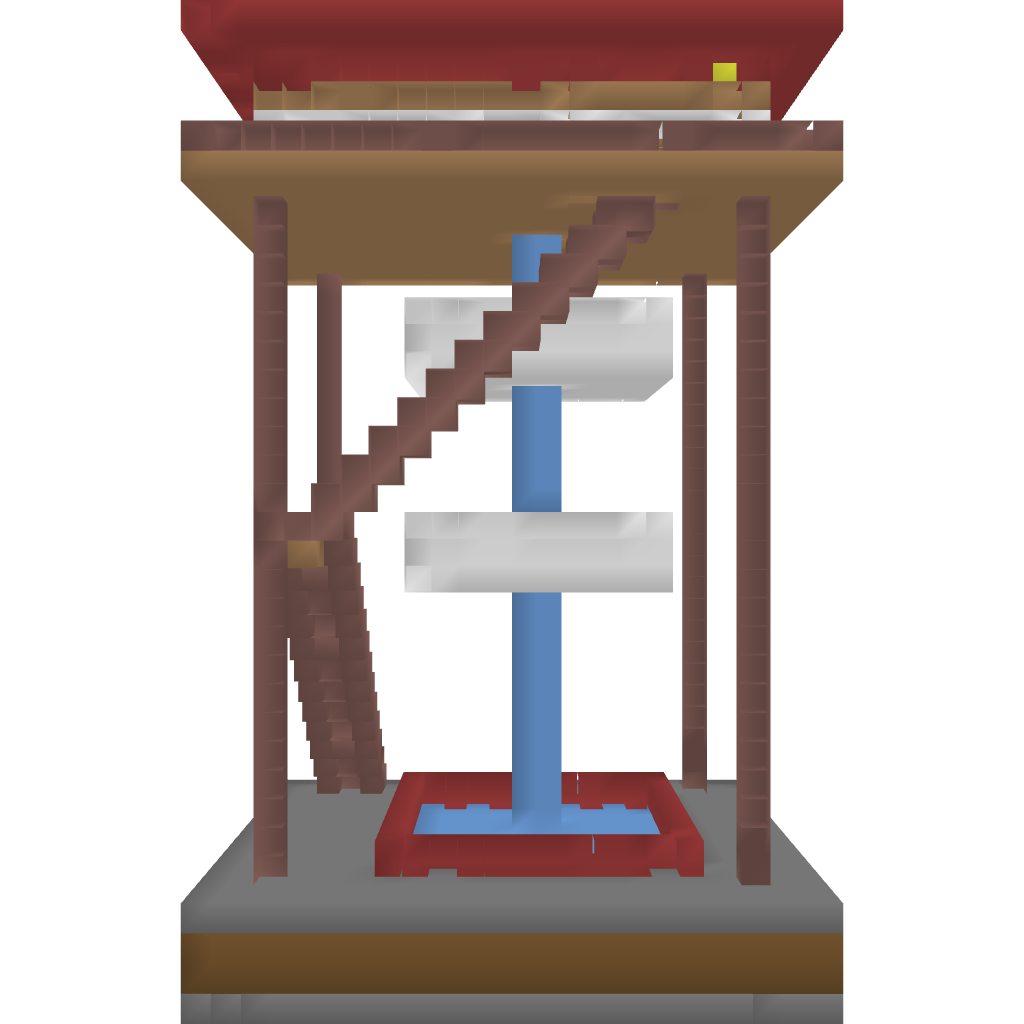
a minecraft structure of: Multi-tier Pool House bad low quality